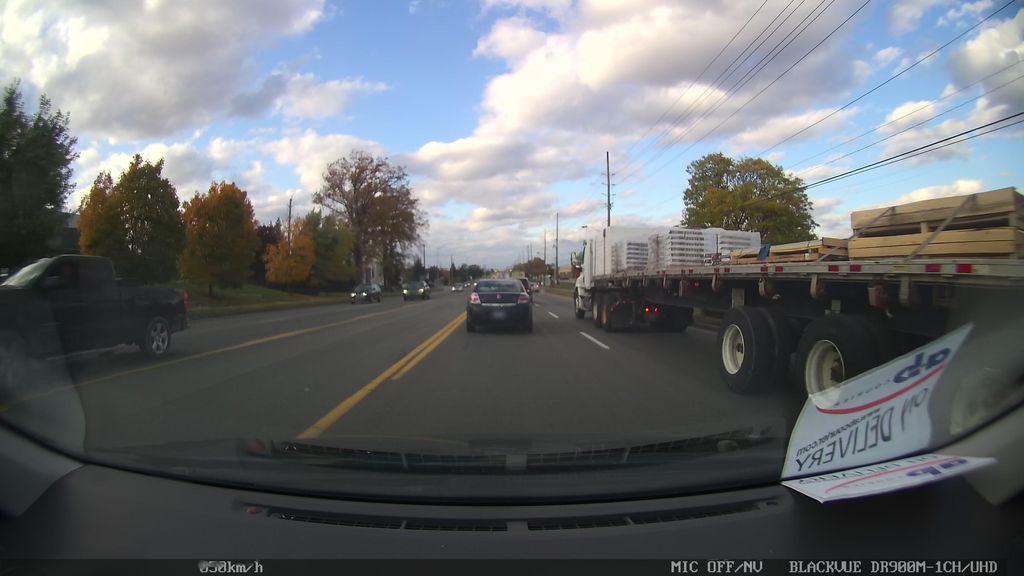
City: toronto